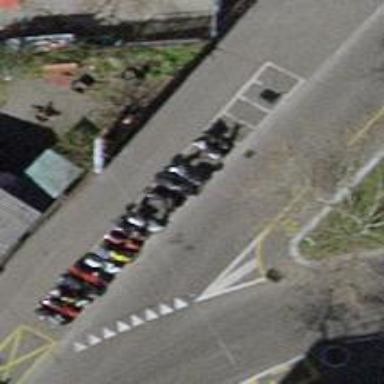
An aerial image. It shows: Motorcycle parking facility.